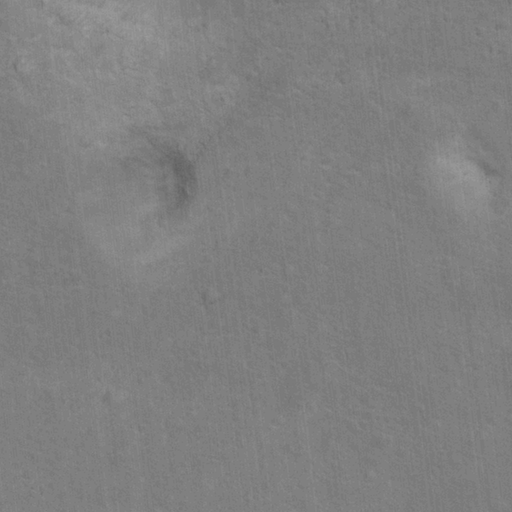
Classes present: Background, Cone